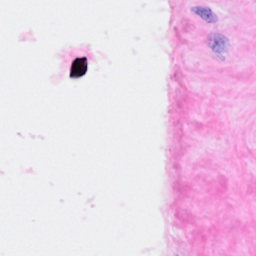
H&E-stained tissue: Breast